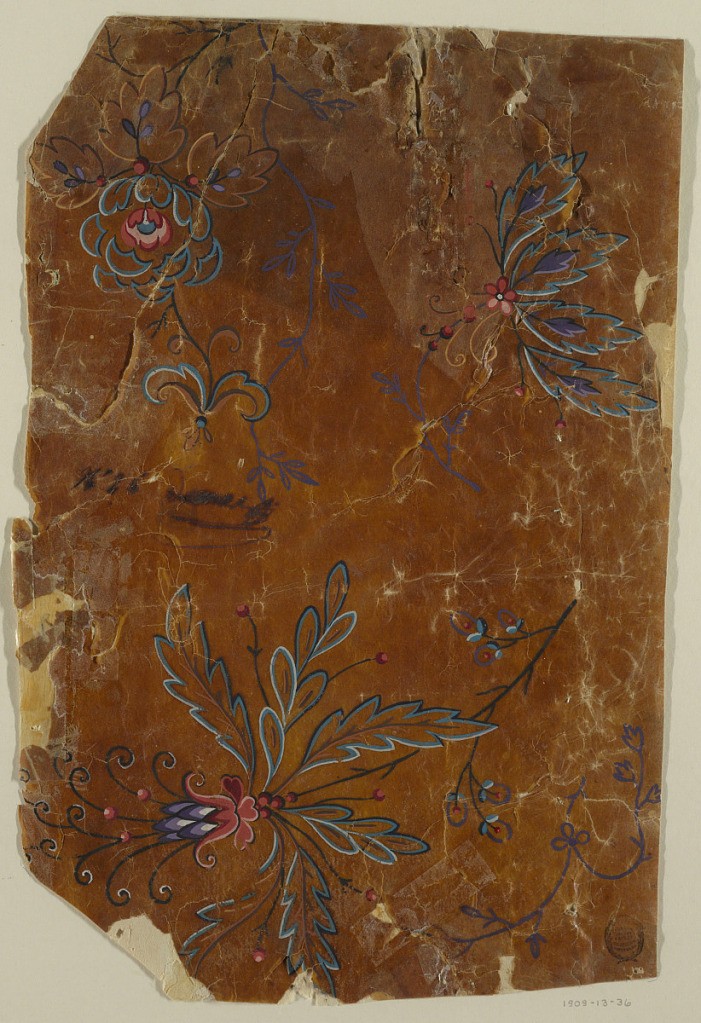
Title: Design for Three Woven Flower Boughs
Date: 1825–1850
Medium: Brush and gouache on oily tracing paper
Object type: Drawing
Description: Top row, left: a pending bough with a great blossom. Right: a curved bough with four leaves on top. Bottom: a horizontally dispersed bough with leaves and seeds. Bottom right: an outlined bough.